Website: walmart
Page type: address-validator
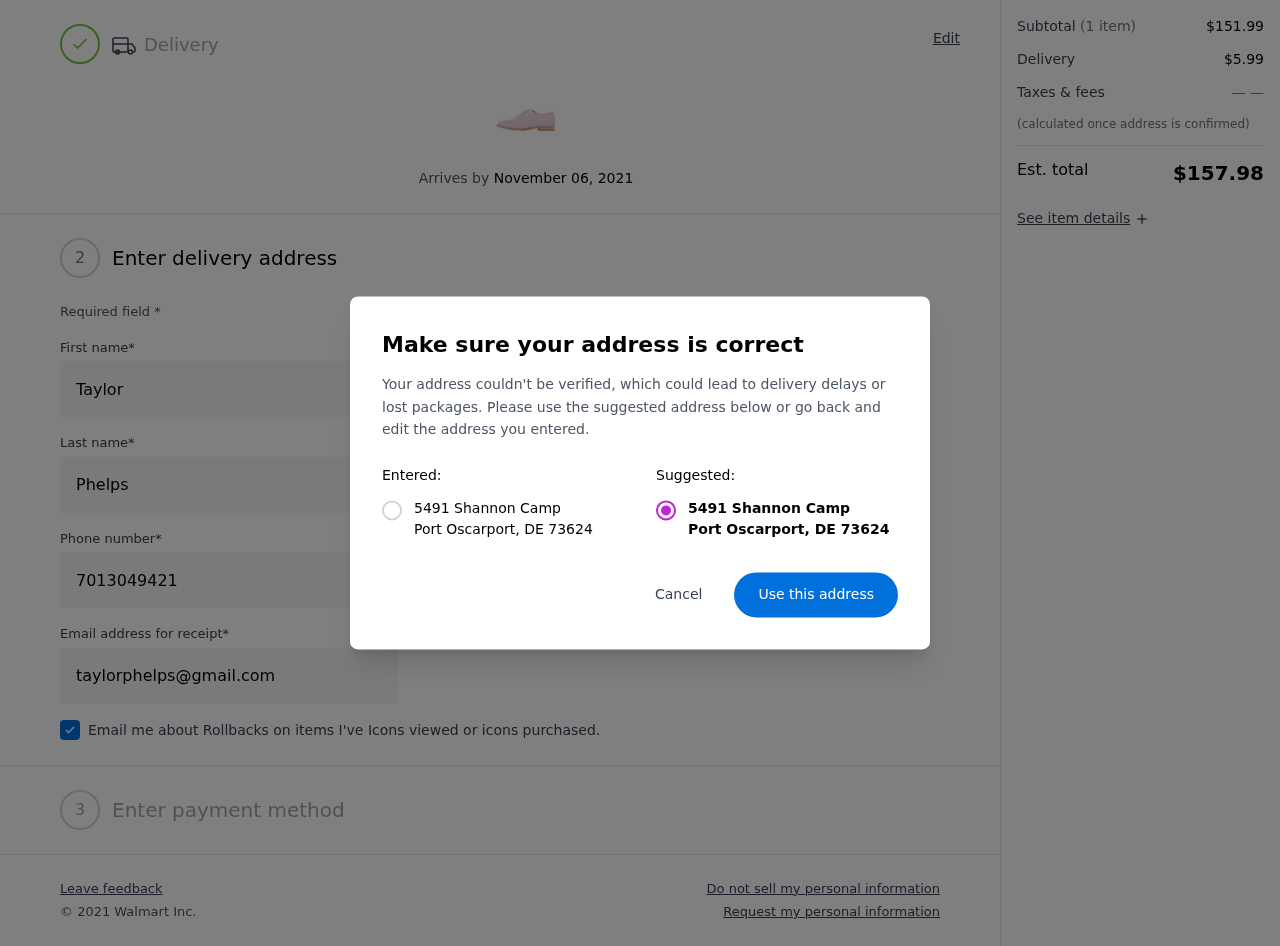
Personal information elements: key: PII_CITY
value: Port Oscarport
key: PII_POSTCODE
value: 73624
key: PII_STATE_ABBR
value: DE
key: PII_STREET
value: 5491 Shannon Camp
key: PII_FIRSTNAME
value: Taylor
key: PII_LASTNAME
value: Phelps
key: PII_PHONE
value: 7013049421
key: PII_EMAIL
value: taylorphelps@gmail.com
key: PII_POSTCODE_FULL
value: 73624
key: PII_POSTCODE_NUMERIC
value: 73624
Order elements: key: ORDER_DELIVERY_DATE
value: November 06, 2021
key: ORDER_SUBTOTAL
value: $151.99
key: ORDER_SHIPPING_COST
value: $5.99
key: ORDER_TOTAL
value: $157.98